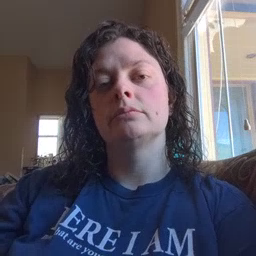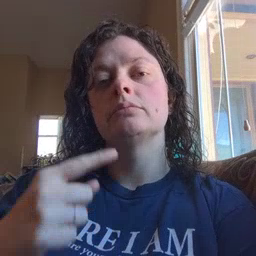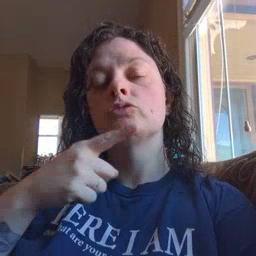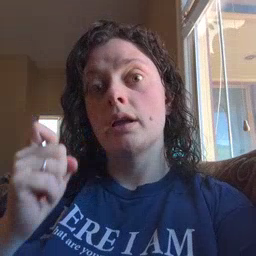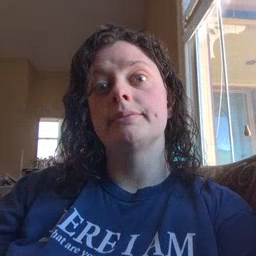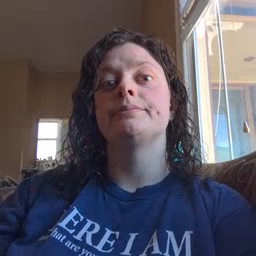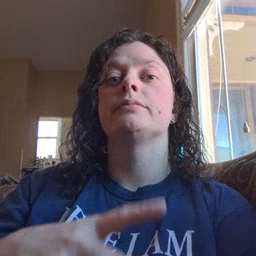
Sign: dry